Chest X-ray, PA view. Patient: 59 years old, sex M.
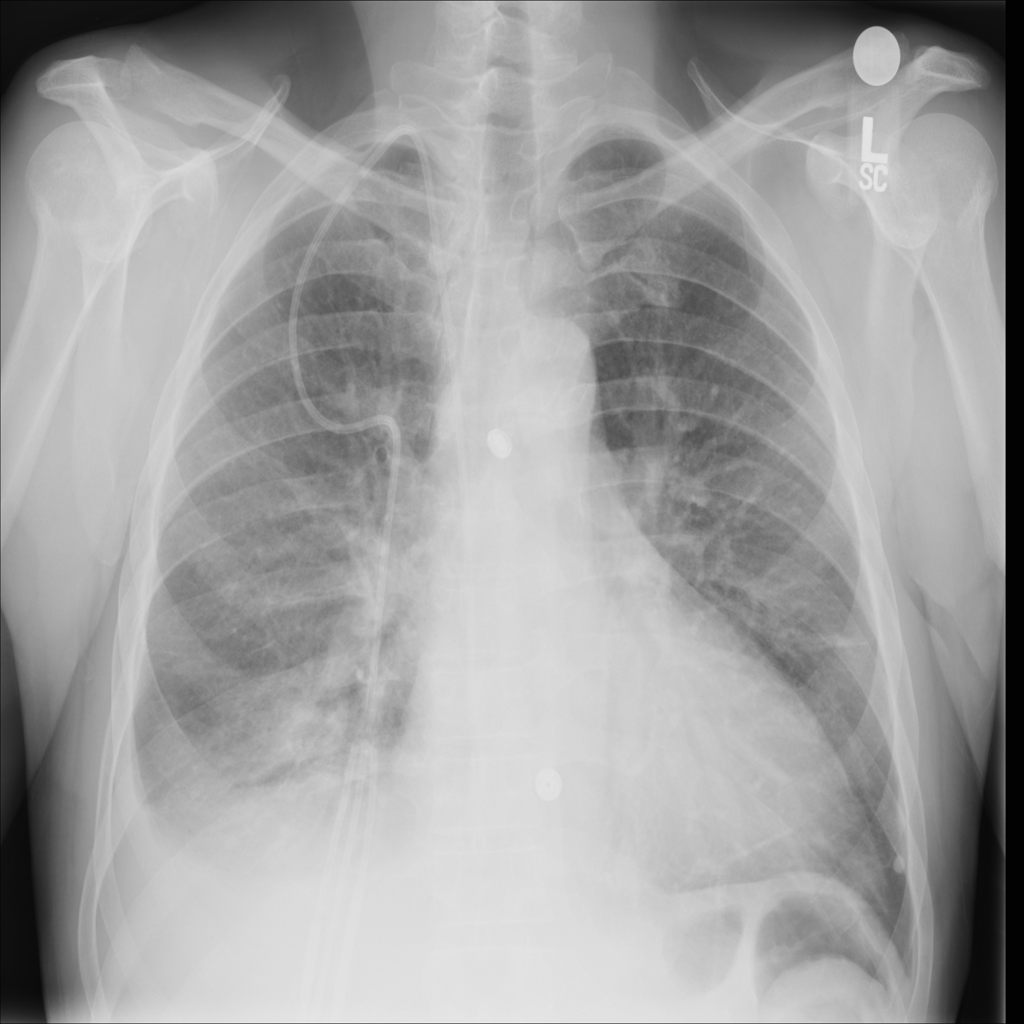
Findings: Atelectasis, Effusion, Infiltration